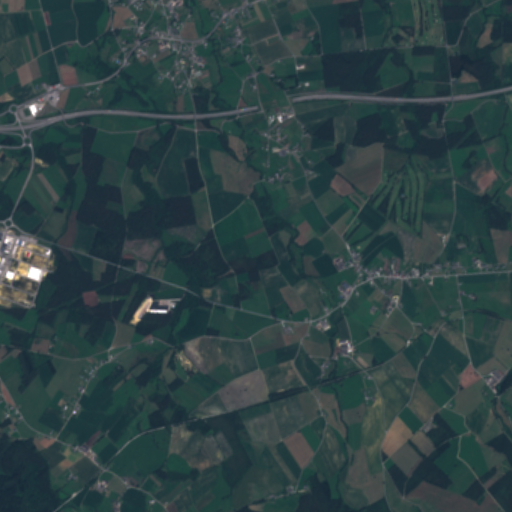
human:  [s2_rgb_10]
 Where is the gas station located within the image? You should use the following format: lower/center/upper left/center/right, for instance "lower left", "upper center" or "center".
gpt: The gas station is located in the center left of the image.
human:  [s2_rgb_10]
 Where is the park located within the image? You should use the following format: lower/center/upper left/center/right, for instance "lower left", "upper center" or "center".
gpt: The park is located in the upper center of the image.
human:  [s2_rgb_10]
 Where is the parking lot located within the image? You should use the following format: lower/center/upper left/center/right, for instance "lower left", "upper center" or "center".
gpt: The parking lot is located in the center right of the image.
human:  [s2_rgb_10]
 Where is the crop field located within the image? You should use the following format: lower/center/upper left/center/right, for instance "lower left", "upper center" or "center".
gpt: There is no crop field in the image.